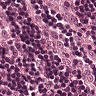
Metastatic tissue present: no